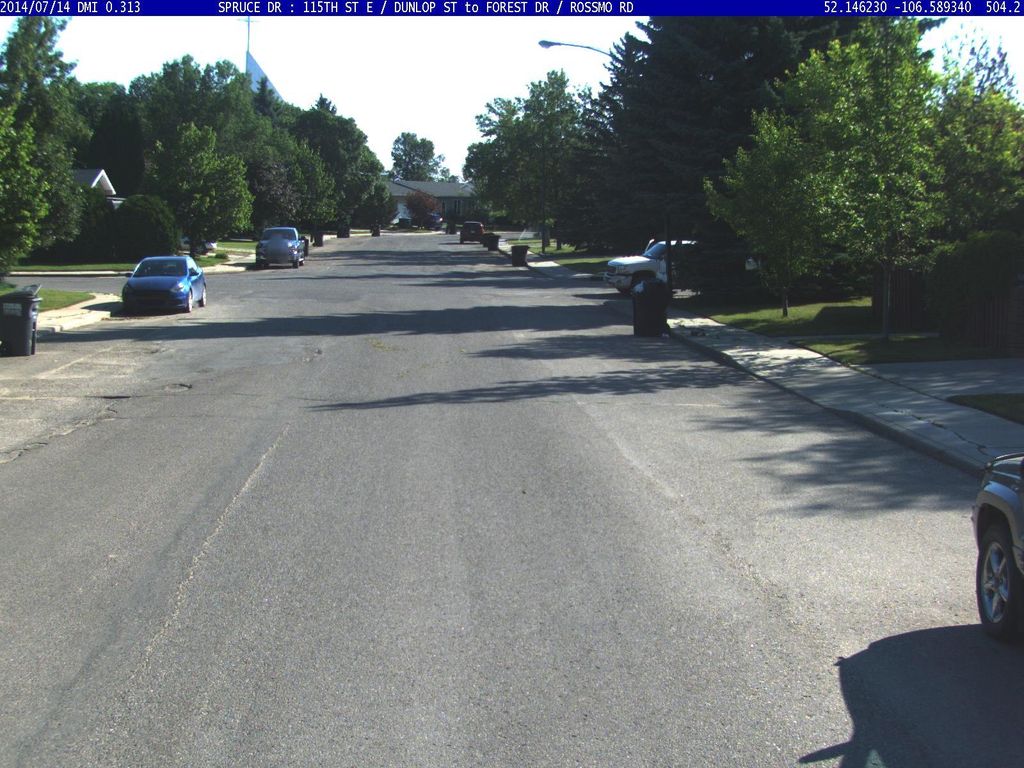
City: saskatoon